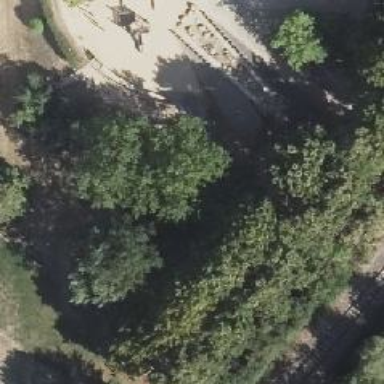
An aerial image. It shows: Playground featuring tunnel tube for children to play in.